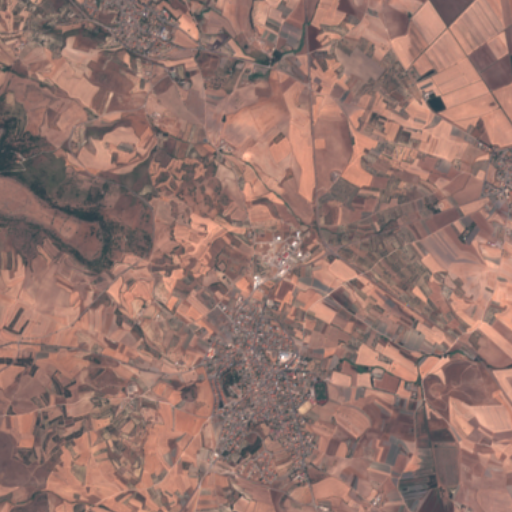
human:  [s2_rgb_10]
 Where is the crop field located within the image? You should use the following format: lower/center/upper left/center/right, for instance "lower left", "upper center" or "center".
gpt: The crop field is located in the upper left of the image.
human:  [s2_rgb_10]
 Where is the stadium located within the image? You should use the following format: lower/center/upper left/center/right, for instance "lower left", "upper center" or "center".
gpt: The stadium is located in the lower center of the image.
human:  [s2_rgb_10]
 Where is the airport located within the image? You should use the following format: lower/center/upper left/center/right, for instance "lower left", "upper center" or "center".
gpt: There is no airport in the image.